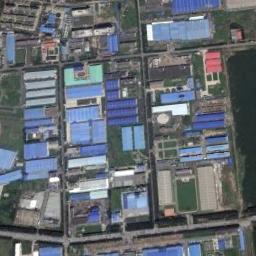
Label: industrial_area